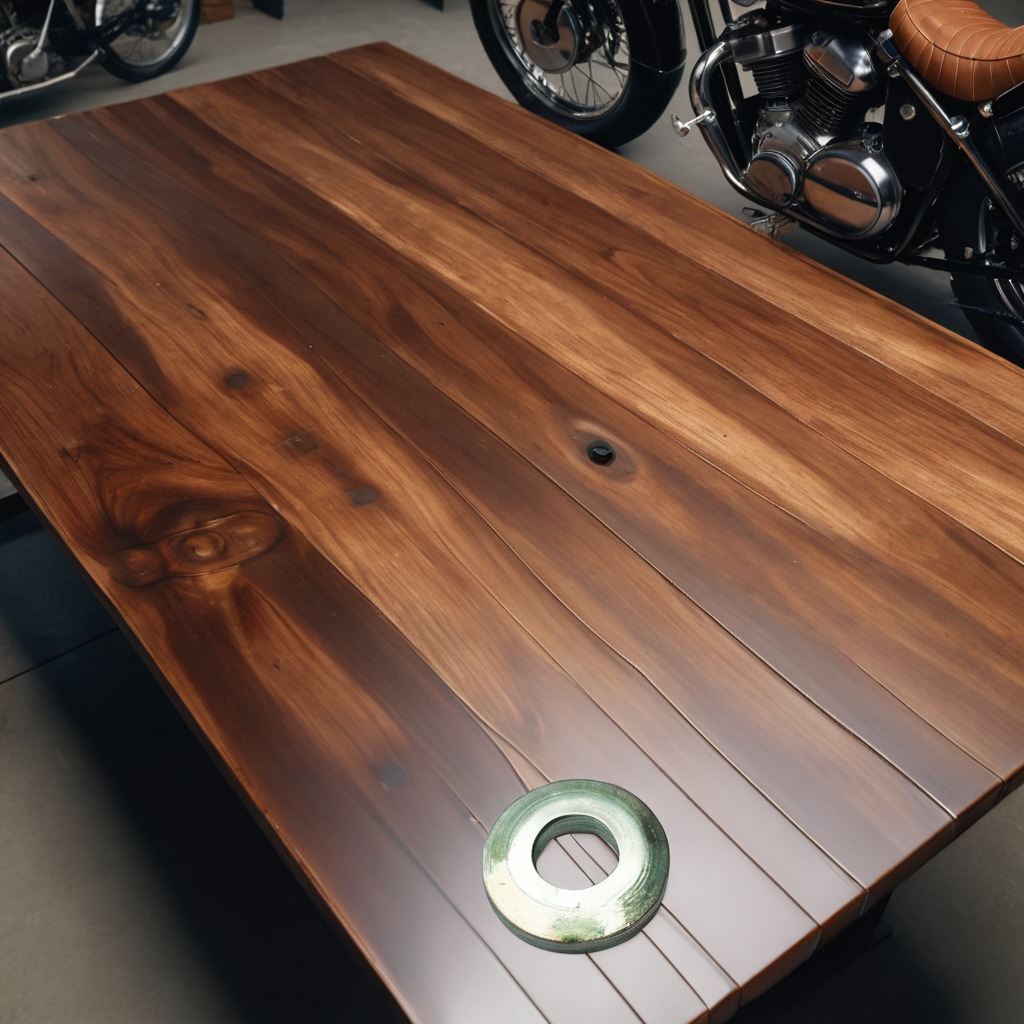
A flat metal washer is lying on the wooden table.